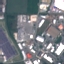
Land use / land cover: Industrial